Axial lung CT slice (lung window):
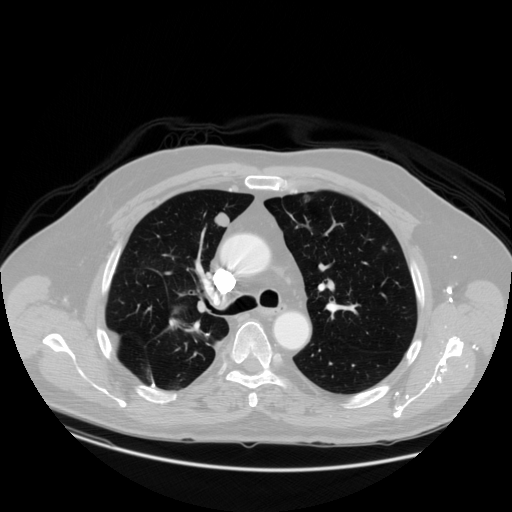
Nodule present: yes
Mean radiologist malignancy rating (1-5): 3.5